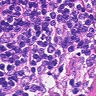
Metastatic tissue present: no